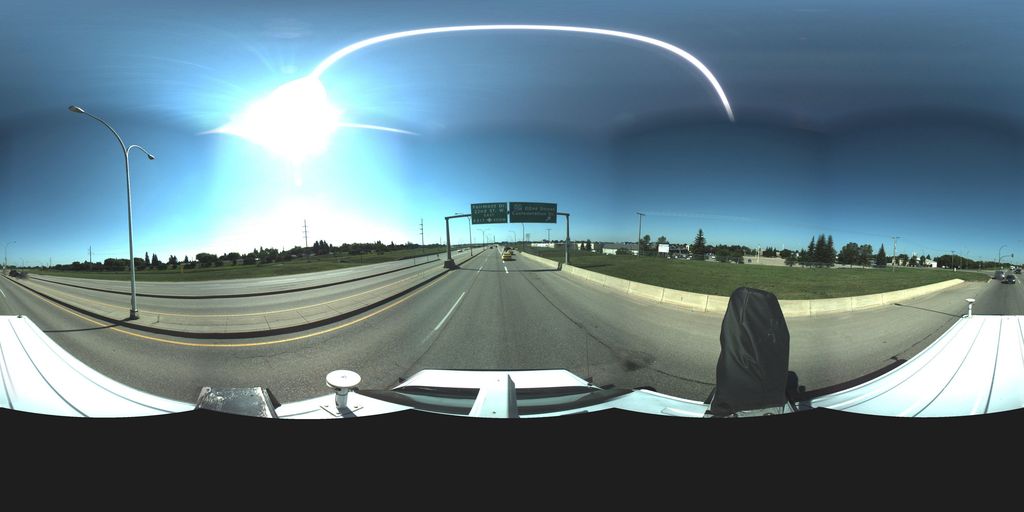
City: saskatoon